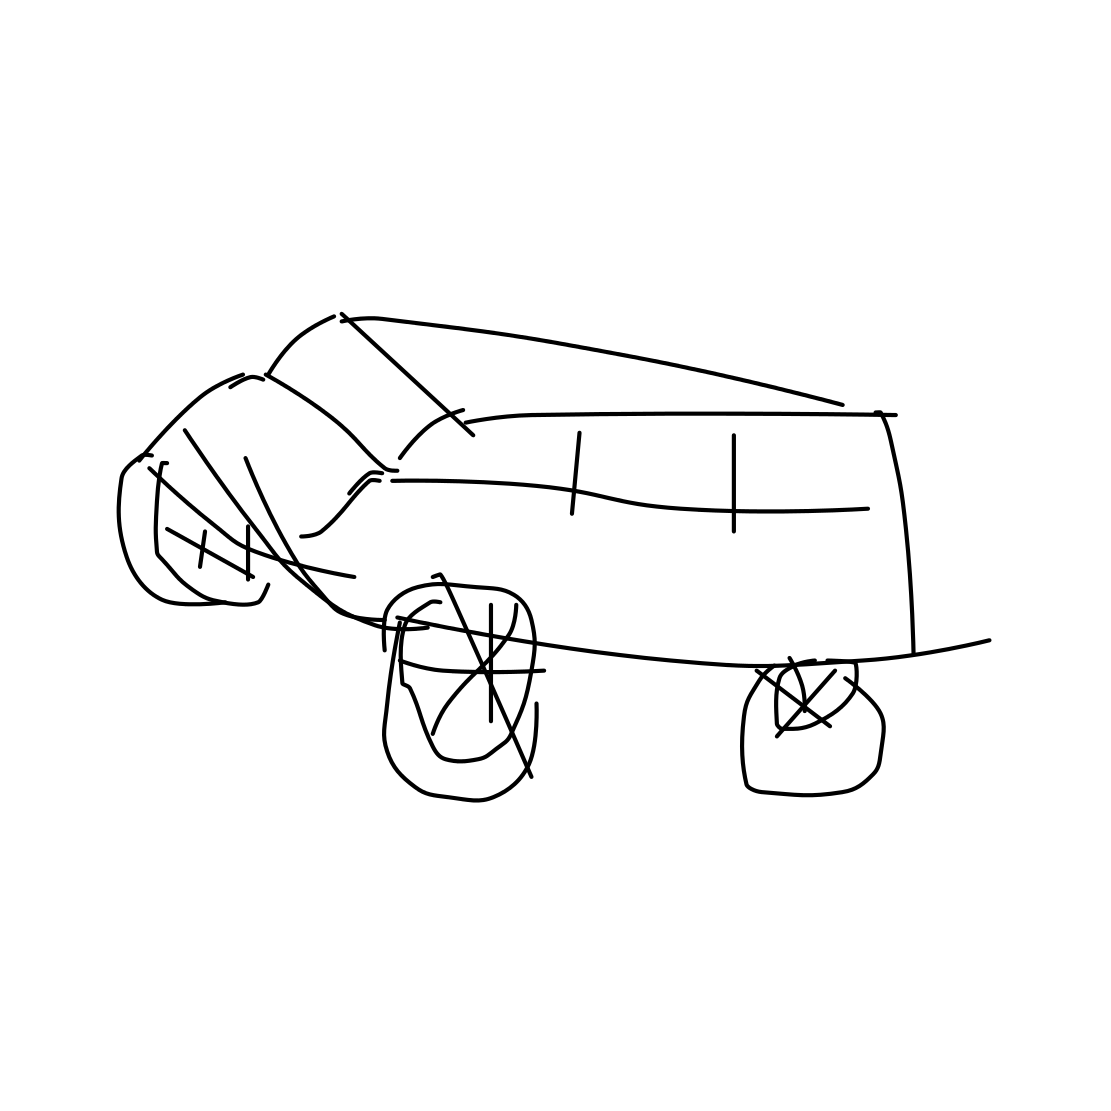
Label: suv